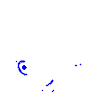
Particle: kaon